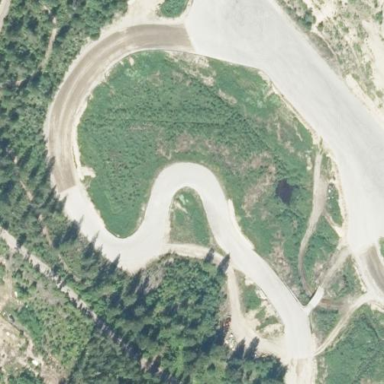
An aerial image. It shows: Raceway road.